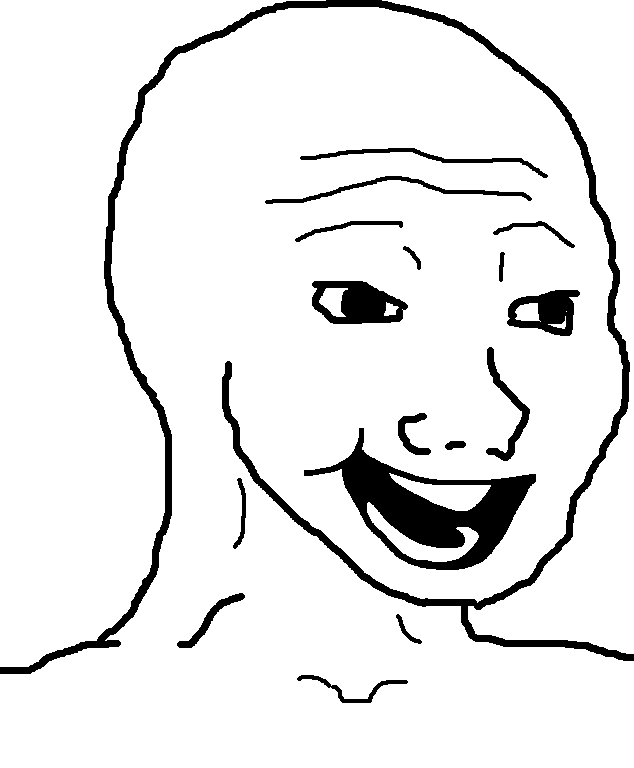
Label: 5_Bloomer